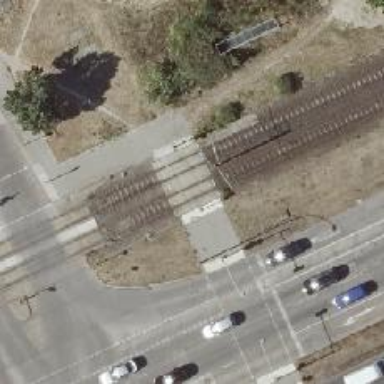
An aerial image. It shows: Uncontrolled tram railway crossing.